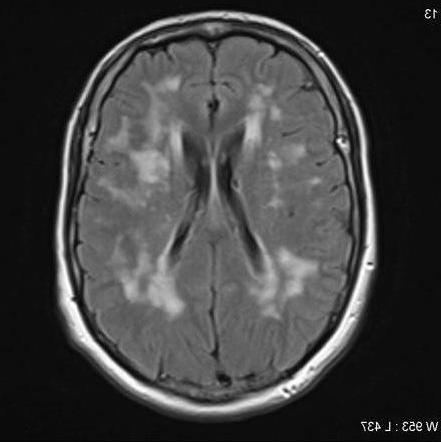
Label: notumor